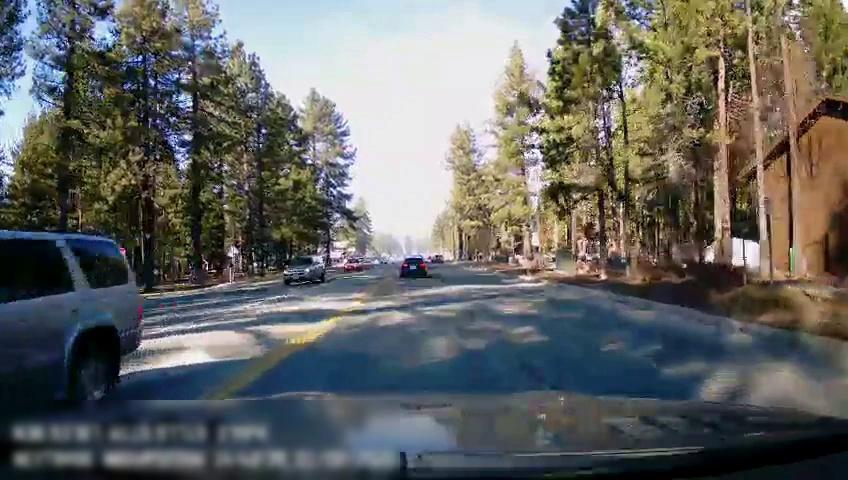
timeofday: Day
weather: Sunny
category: Drivable Space
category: Vehicles | SUV
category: Vehicles | Car
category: Vehicles | SUV
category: Vehicles | SUV
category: Vehicles | Car
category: Lanes | Current Lane